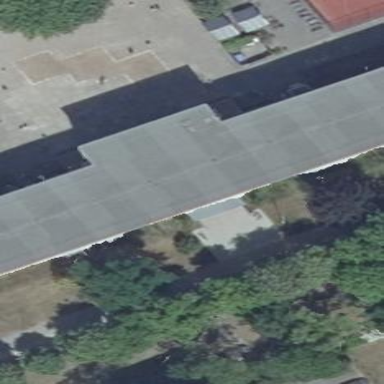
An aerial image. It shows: School building.